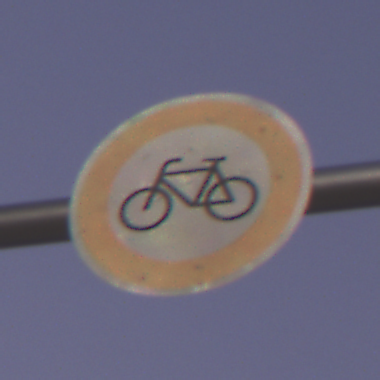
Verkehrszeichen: VerbotRadverkehr
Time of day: Dawn
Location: Outdoor (RoadRail)
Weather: Clear
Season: NotSpecified
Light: Natural